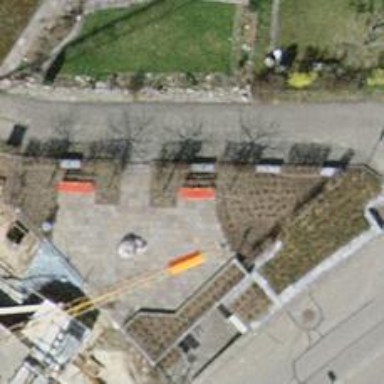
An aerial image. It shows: Red bench.